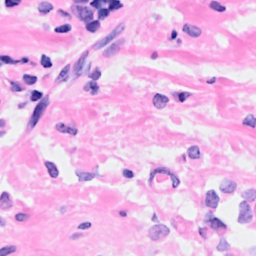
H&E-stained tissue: Breast